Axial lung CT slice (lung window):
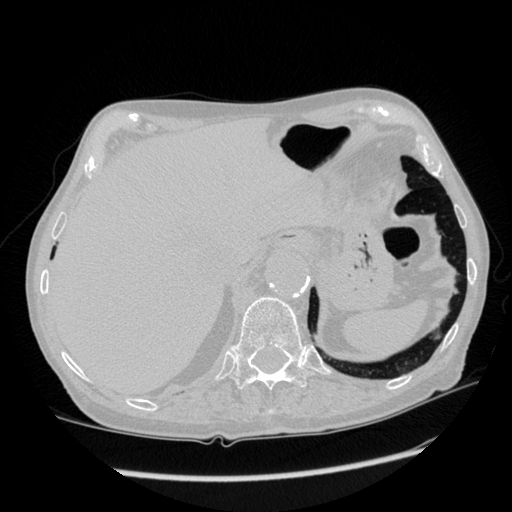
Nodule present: no